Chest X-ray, PA view. Patient: 58 years old, sex M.
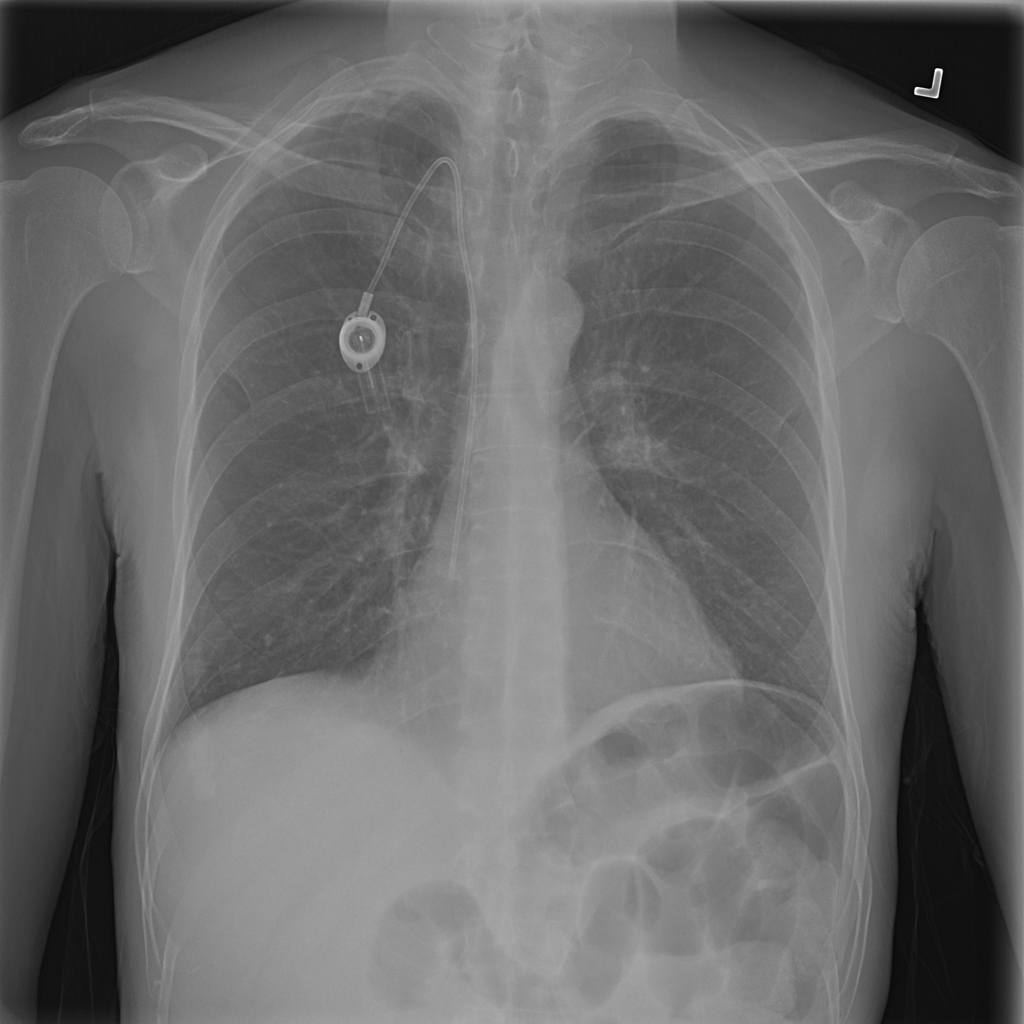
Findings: No Finding